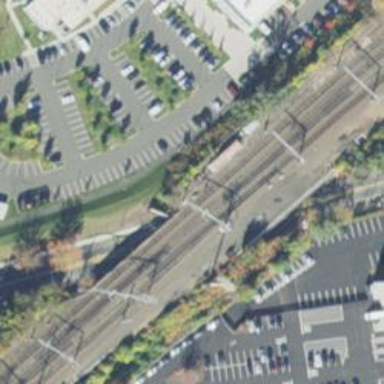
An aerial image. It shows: Bridge over electrified railway with contact line.